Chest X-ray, PA view. Patient: 57 years old, sex F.
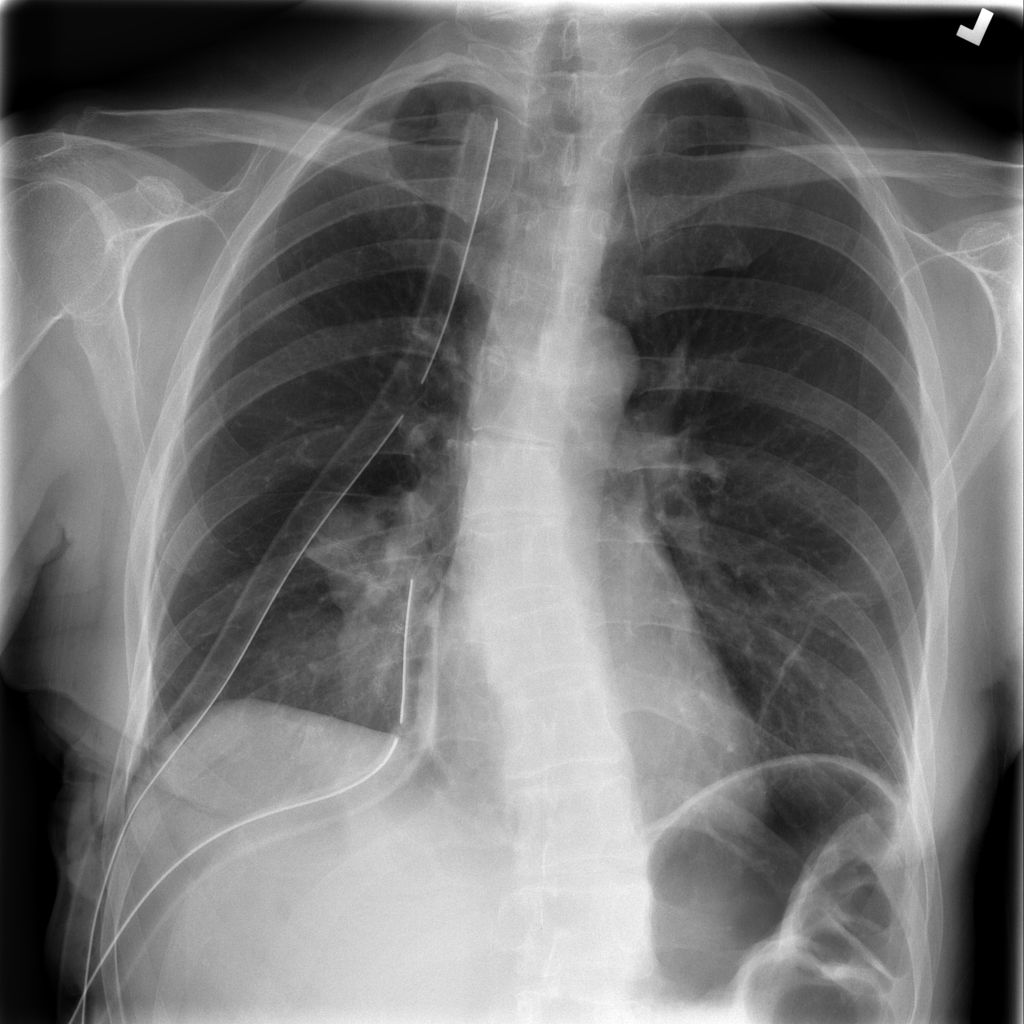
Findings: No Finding